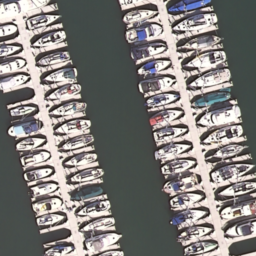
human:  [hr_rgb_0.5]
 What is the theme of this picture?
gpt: harbor

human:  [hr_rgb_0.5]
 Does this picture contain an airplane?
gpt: no

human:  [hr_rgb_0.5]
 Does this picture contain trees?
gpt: no

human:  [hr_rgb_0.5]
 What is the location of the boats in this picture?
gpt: left and right